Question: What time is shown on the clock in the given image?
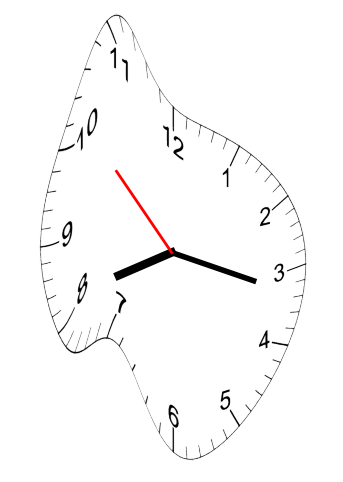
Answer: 08:16:52